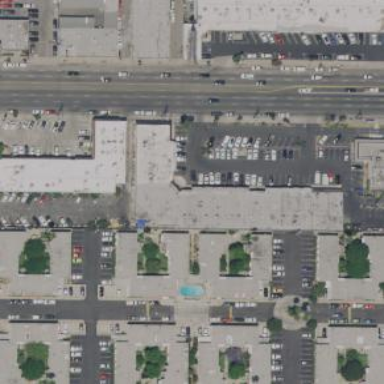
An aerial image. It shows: Retail building.